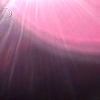
Label: sunburn